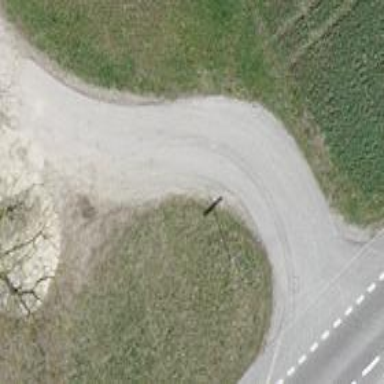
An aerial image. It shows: Track with grade 2 gravel surface.